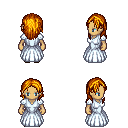
a pixel art fantasy rpg character, female body template, human, tanned skin, underdress, teal pants, dark blonde long hairstyle, brown slippers, four views (front, back, left, right), 2x2 character sprite sheet, small pixel art, hard edges, no anti-aliasing